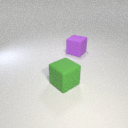
large purple rubber cube behind large green rubber cube